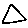
Label: triangle